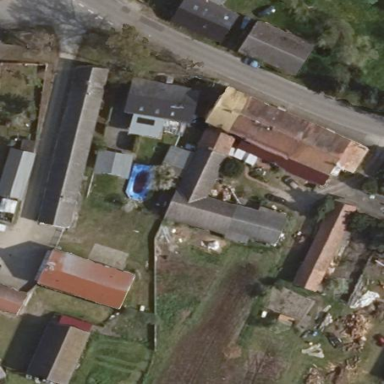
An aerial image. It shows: Shed building.